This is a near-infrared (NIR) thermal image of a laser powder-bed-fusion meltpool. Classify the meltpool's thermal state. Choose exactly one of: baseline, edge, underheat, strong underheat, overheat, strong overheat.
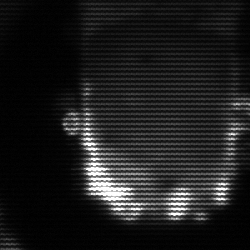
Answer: baseline